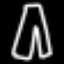
Label: pants